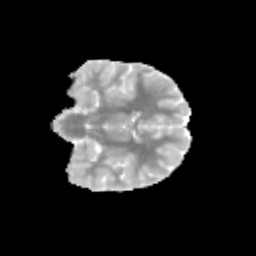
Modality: MD
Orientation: coronal
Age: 9
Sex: female
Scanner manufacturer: siemens
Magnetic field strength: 3 T
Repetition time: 3.8 s
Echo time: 0.07 s